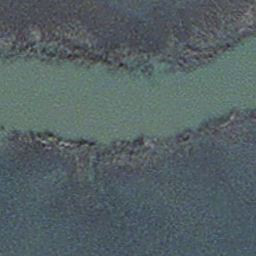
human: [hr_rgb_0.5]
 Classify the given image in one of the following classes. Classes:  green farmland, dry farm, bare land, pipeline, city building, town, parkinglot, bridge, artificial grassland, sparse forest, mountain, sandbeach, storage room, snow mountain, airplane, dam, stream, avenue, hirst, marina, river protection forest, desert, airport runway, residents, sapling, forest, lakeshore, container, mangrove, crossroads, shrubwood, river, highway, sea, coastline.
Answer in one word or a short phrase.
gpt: stream